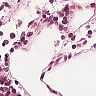
Metastatic tissue present: no